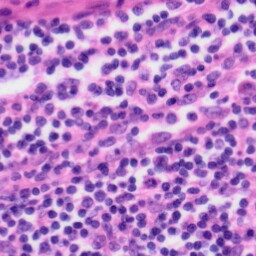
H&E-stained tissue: Tonsil